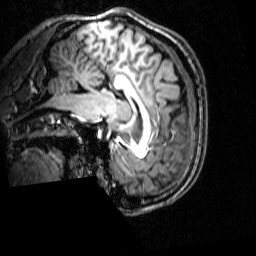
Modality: T1w
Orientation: sagittal